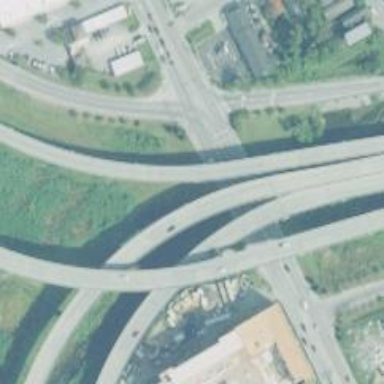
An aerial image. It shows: Bridge over motorway.